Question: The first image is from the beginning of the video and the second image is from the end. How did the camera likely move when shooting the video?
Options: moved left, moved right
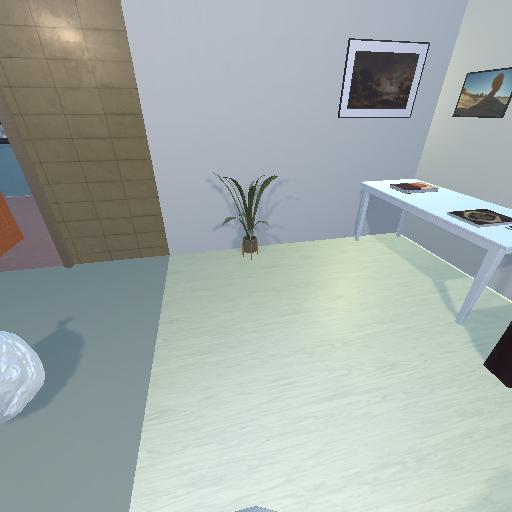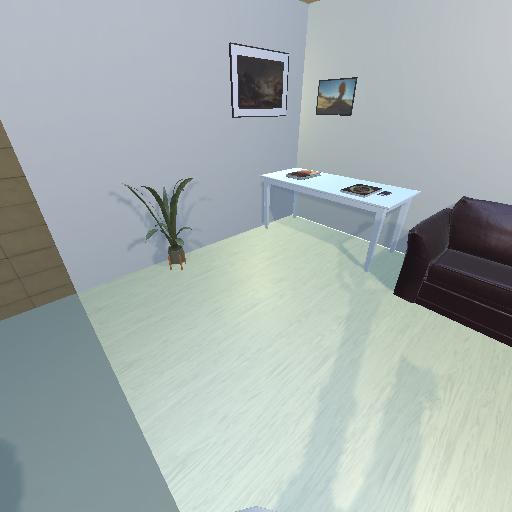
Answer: moved left